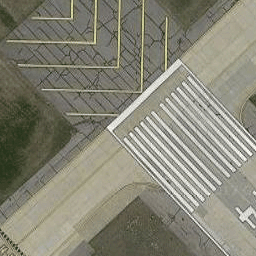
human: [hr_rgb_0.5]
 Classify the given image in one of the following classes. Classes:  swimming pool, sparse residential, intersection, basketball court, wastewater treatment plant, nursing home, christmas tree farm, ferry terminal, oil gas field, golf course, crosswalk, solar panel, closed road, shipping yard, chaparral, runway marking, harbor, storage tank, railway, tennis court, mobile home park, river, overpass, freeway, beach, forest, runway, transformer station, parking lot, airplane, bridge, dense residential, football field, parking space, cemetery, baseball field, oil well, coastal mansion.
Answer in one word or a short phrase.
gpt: runway